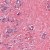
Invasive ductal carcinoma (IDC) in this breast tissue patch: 1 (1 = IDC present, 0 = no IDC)